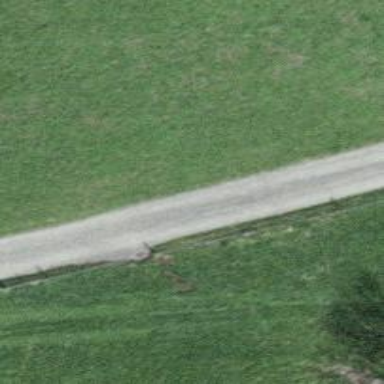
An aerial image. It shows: Paved track with grade 1 tracktype.